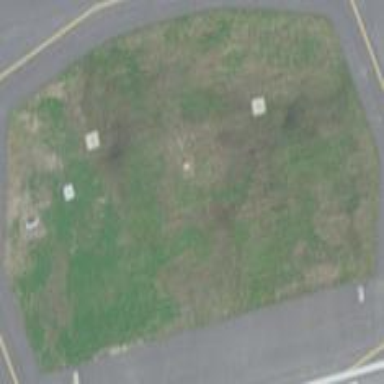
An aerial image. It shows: Area covered with grass.